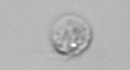
Label: Amoeba